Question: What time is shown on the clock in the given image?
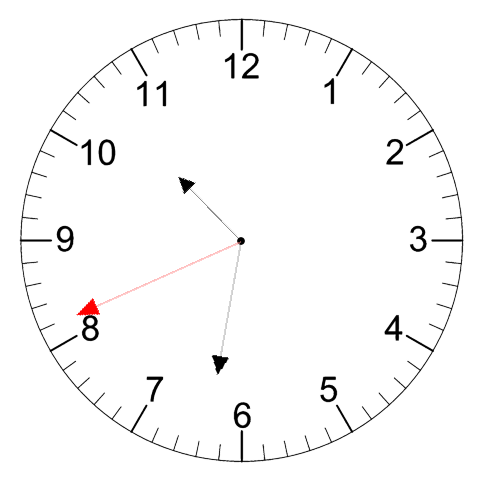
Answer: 10:31:41